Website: bh-photo
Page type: payment
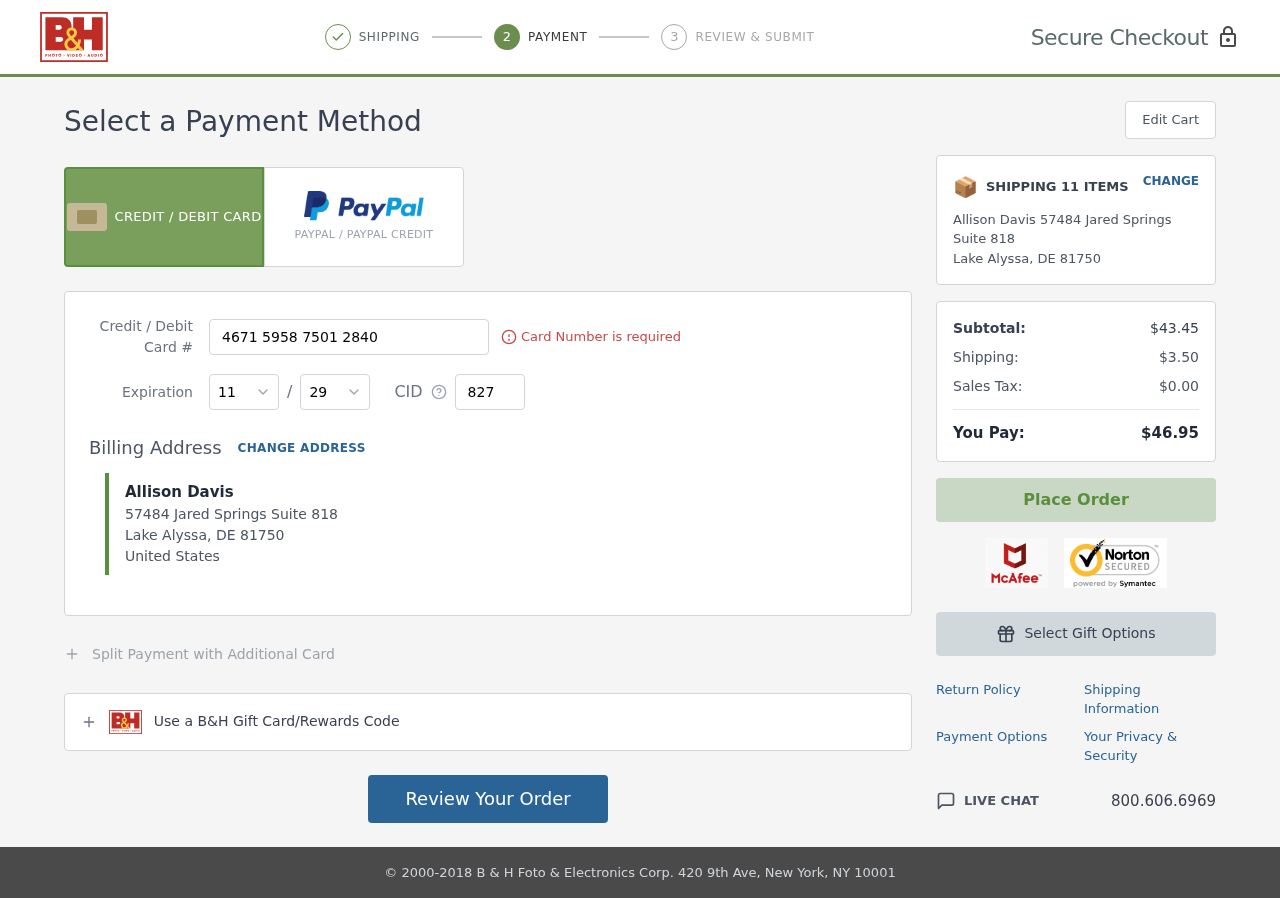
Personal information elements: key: PII_CARD_CVV
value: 827
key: PII_CARD_EXPIRY_MONTH
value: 11
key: PII_CARD_EXPIRY_YEAR
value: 29
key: PII_CARD_NUMBER
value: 4671 5958 7501 2840
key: PII_CITY
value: Lake Alyssa
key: PII_COUNTRY
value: United States
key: PII_FULLNAME
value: Allison Davis
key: PII_POSTCODE
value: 81750
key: PII_STATE_ABBR
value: DE
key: PII_STREET
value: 57484 Jared Springs Suite 818
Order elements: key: ORDER_NUM_ITEMS
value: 11
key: ORDER_SUBTOTAL
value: $43.45
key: ORDER_SHIPPING_COST
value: $3.50
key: ORDER_TAX
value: $0.00
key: ORDER_TOTAL
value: $46.95